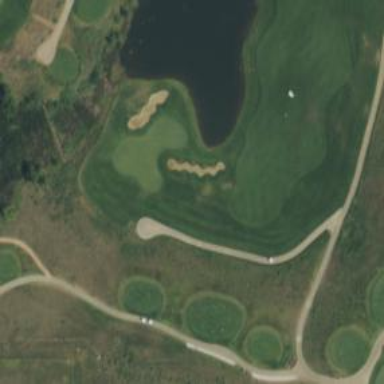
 graded as Grade 1. It is typically used as Golf Cart path."